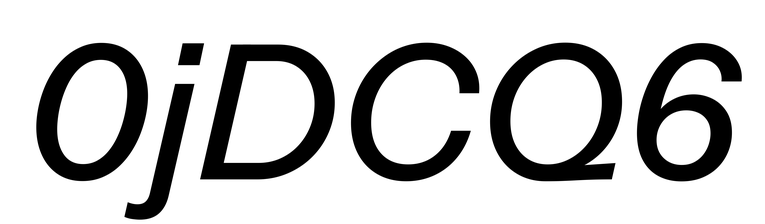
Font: InstrumentSans-Italic_Medium_Italic